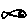
Label: fish